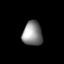
Tissue: lung
Cell type: Endothelial cells
Senescence score: 0.6051
Nuclear area (px): 475
Mean DAPI intensity: 134.714